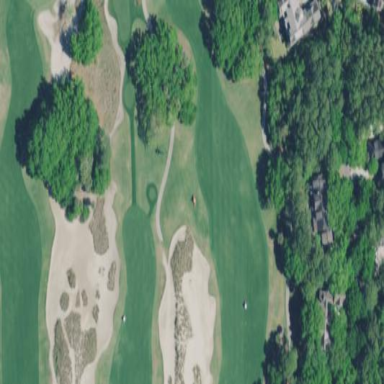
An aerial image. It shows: Well-maintained grass fairway on golf course.